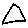
Label: triangle